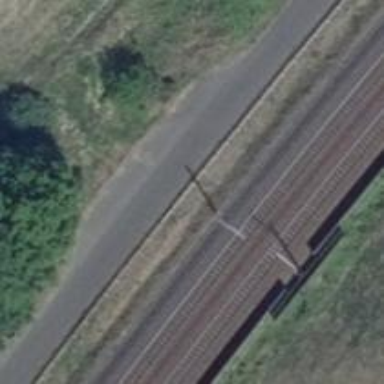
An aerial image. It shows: Passing place on the road.